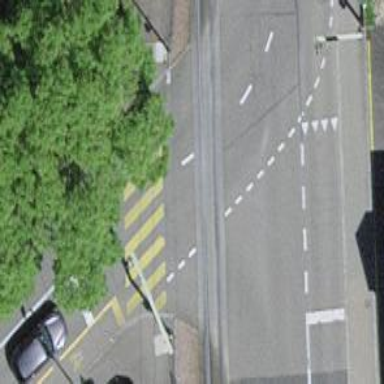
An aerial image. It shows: Level crossing with lights at railway intersection.